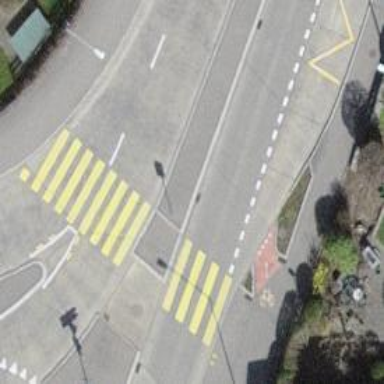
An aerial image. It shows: Uncontrolled zebra crossing with central island.